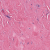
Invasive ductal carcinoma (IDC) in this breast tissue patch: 0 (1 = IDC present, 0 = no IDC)